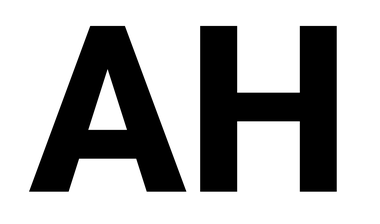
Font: Roboto_ExtraBold